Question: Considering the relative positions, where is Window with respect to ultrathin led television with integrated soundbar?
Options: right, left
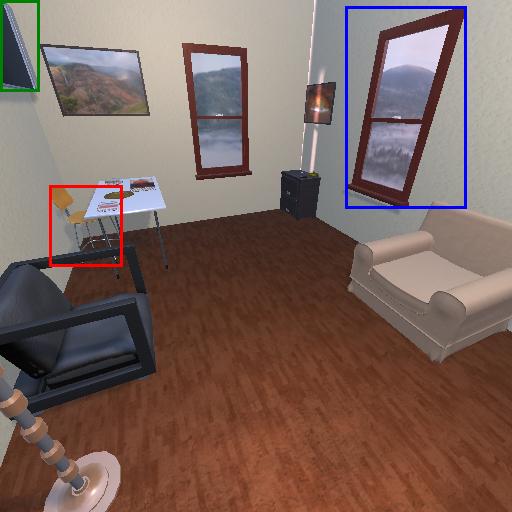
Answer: right